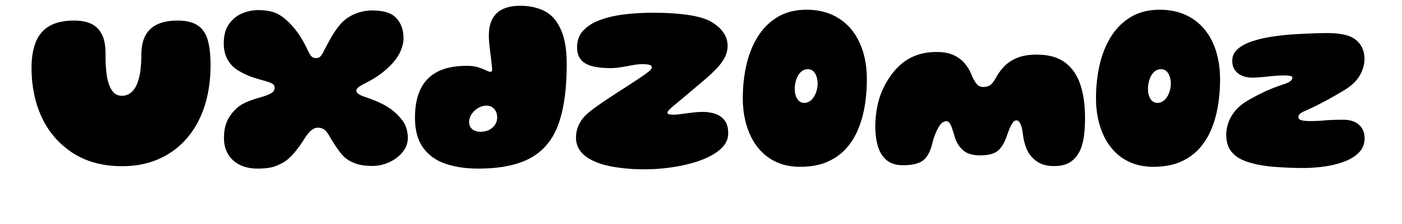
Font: Gluten_Black